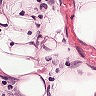
Metastatic tissue present: yes